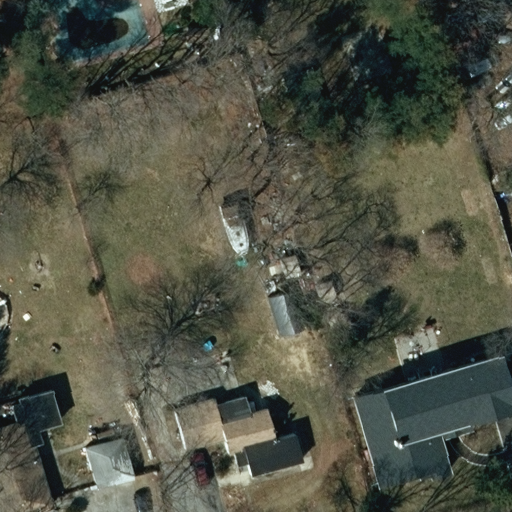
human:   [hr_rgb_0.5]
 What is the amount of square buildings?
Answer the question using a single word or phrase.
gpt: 0

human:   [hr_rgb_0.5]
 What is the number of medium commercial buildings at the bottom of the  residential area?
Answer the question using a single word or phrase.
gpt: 0

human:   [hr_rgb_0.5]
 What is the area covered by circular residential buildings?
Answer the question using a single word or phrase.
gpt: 0m2

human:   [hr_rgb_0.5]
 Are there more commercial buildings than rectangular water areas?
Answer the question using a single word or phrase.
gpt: no

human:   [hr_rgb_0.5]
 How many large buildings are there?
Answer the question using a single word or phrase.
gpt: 0

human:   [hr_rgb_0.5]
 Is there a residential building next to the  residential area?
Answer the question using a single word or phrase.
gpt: yes

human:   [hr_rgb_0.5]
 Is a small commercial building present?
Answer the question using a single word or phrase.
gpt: no

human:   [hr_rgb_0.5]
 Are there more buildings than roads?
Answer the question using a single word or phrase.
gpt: yes

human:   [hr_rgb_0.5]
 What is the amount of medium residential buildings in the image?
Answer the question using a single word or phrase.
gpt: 3

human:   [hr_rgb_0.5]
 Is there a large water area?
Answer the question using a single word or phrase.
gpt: no

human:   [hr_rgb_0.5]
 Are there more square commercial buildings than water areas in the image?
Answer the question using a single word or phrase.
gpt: no

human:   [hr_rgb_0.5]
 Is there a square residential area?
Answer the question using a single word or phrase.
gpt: no

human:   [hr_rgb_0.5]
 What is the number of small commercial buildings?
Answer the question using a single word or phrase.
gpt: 0

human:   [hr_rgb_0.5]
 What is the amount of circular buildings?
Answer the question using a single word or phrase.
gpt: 0

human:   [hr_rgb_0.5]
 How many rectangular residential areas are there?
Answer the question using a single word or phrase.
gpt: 1

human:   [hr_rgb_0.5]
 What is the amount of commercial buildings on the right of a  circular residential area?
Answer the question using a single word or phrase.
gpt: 0

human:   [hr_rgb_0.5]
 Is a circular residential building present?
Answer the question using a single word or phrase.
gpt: no

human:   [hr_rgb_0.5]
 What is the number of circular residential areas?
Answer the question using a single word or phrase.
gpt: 0

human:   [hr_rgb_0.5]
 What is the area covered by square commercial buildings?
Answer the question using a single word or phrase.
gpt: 0m2

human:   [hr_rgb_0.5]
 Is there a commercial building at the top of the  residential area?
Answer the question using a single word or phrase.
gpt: no

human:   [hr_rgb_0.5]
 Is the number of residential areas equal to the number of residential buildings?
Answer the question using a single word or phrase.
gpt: no

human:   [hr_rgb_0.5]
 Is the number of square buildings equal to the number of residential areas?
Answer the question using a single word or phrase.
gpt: no

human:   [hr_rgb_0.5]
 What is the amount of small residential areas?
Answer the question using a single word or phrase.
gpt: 0

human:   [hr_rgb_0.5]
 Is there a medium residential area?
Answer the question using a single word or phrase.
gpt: no

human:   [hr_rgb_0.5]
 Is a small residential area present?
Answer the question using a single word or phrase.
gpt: no

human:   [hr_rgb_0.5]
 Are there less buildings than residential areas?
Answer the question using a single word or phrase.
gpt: no

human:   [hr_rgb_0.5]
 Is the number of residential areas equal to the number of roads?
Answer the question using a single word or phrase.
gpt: no

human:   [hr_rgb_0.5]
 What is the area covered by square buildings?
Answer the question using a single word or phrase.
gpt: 0m2

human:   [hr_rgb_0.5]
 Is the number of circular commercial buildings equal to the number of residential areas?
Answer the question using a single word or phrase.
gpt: no

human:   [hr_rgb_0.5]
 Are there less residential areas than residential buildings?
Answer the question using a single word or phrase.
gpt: yes

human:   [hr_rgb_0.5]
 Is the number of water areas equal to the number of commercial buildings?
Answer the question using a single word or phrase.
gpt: yes

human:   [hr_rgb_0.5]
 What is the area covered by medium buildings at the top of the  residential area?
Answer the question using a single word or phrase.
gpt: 0m2

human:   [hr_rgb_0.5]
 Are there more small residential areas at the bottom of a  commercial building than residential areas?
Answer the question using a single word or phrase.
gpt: no

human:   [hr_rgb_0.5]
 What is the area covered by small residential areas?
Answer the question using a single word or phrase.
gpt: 0m2

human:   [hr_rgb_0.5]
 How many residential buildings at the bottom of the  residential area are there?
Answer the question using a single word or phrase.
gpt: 3

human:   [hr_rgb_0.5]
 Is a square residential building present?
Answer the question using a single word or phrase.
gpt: no